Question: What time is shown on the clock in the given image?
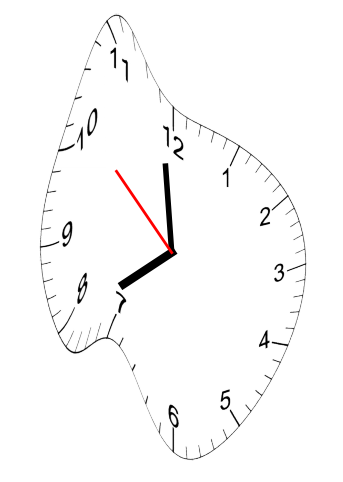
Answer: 07:58:52